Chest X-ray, AP view. Patient: 45 years old, sex F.
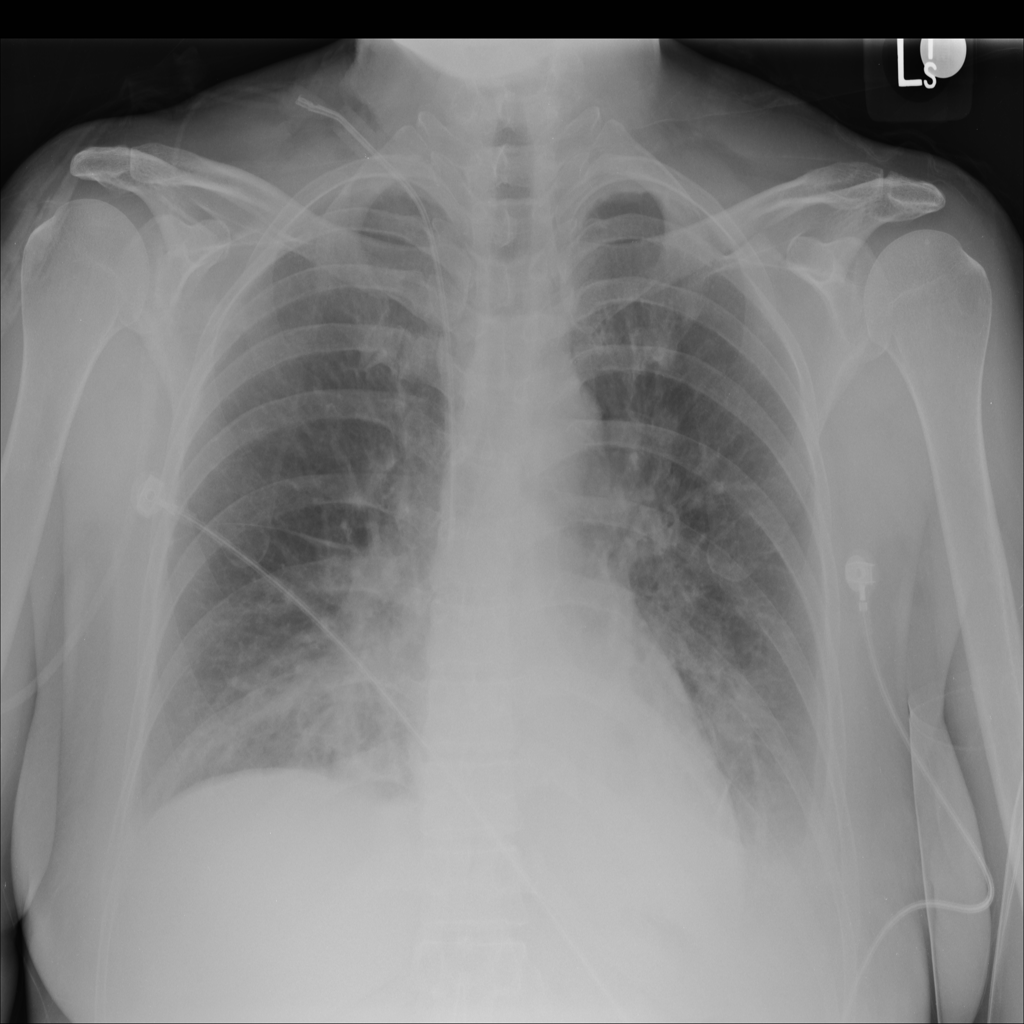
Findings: Consolidation